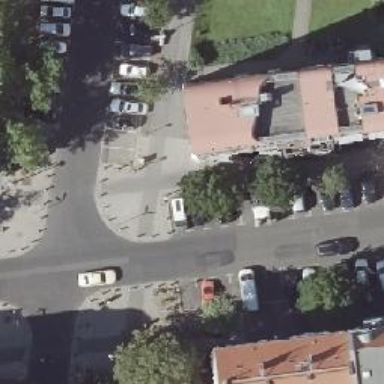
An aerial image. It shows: Car sharing facility.